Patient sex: M
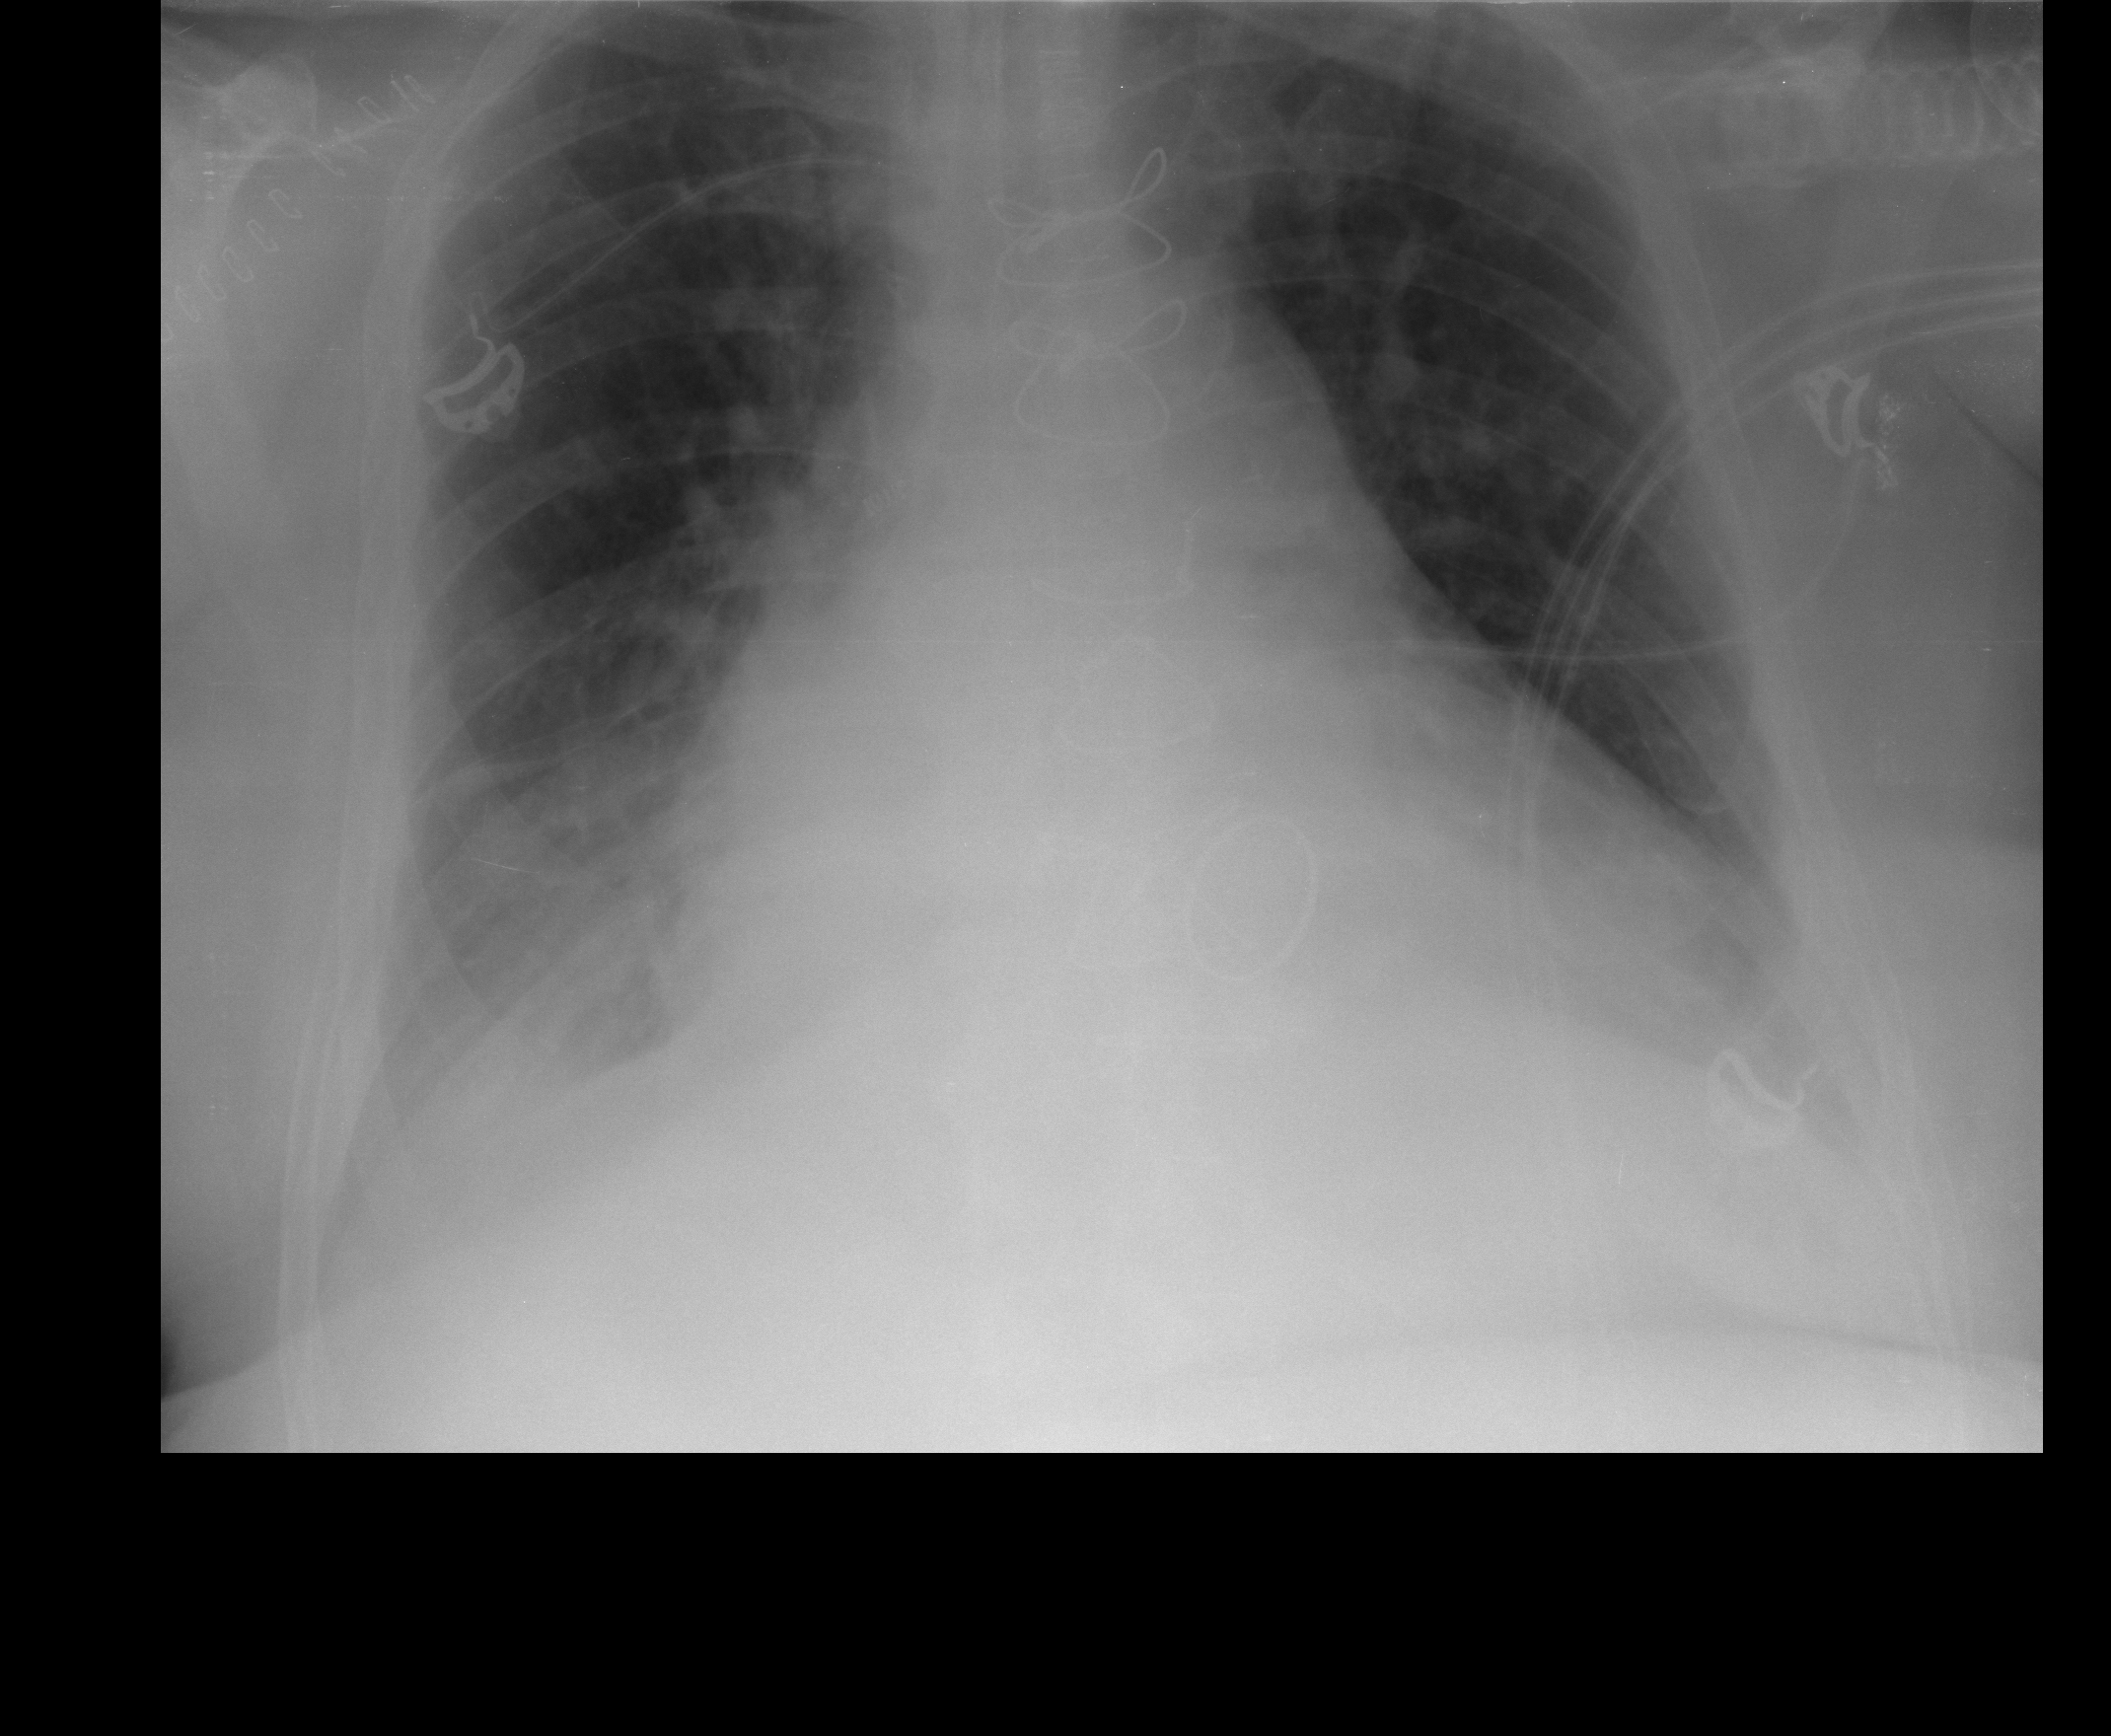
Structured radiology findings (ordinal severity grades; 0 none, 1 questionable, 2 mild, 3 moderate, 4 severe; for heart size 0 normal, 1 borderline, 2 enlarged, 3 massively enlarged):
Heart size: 2
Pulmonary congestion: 2
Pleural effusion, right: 2
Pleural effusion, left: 1
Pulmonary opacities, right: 0
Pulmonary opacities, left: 0
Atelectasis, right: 2
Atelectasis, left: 2